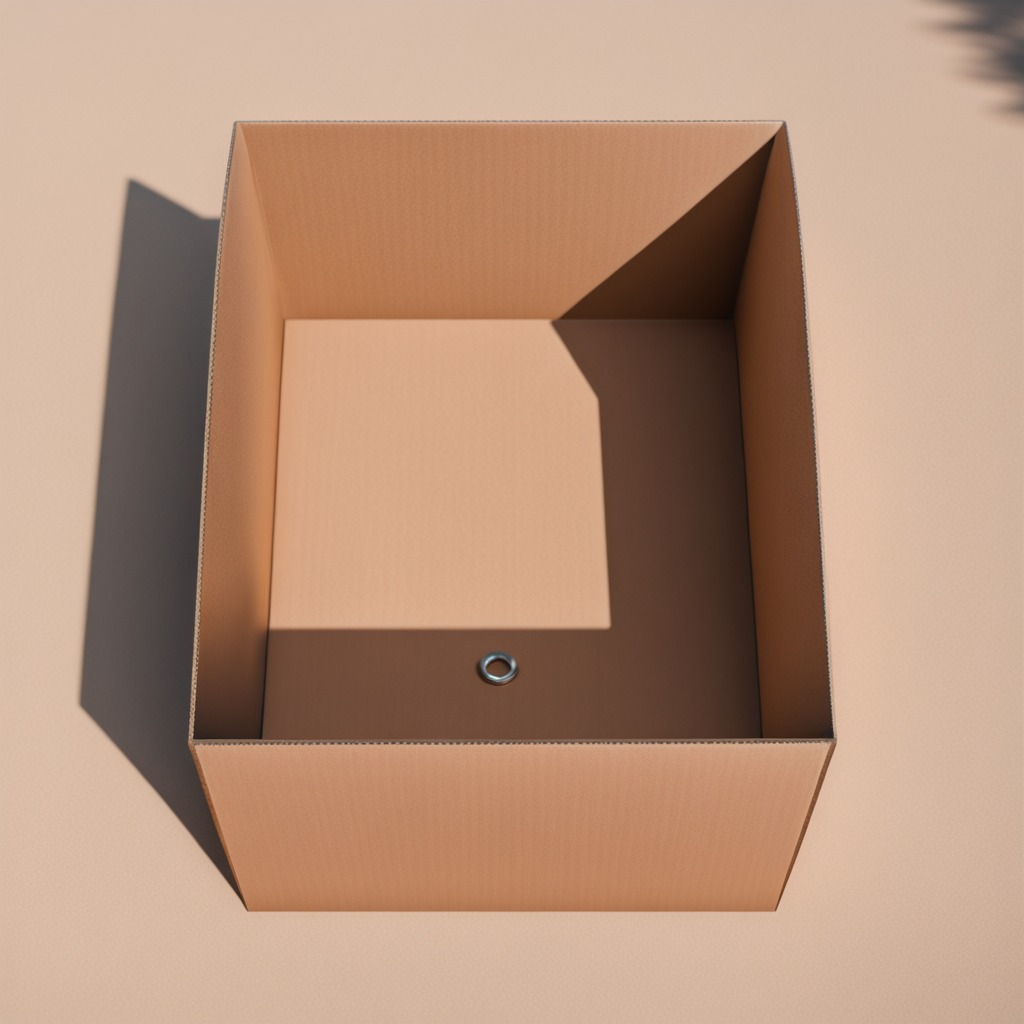
A flat metal washer lying on the cardboard box surface in an outdoor workshop during daytime bright natural light soft shadows slightly creased but